Interaction volume radius: 5 \u00c5
Interaction volume height: 10 \u00c5
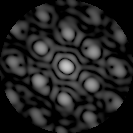
Disorder parameter: 0.4101